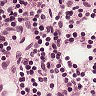
Metastatic tissue present: no